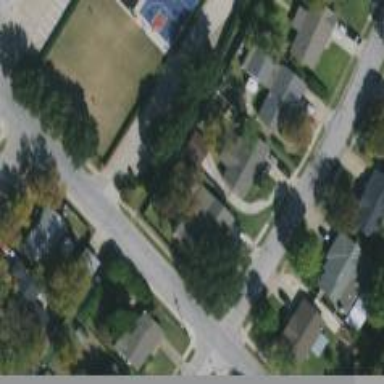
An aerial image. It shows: Alley classified as service road.